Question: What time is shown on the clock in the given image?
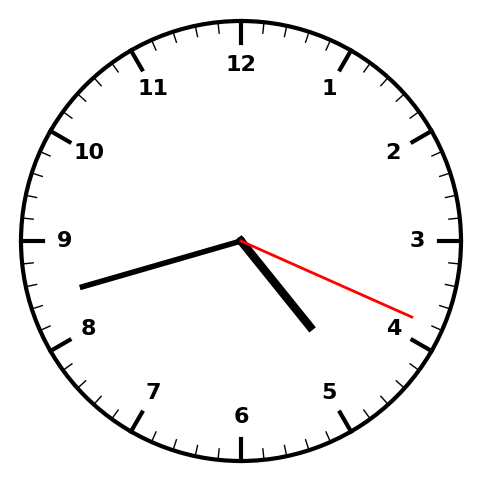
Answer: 04:42:19